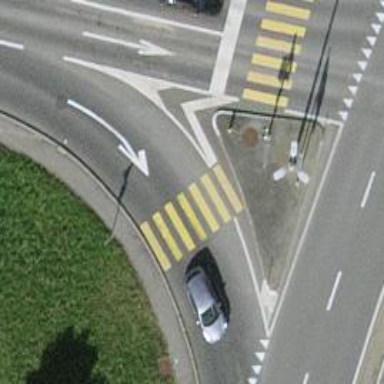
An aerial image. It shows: Uncontrolled road crossing.